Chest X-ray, PA view. Patient: 65 years old, sex F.
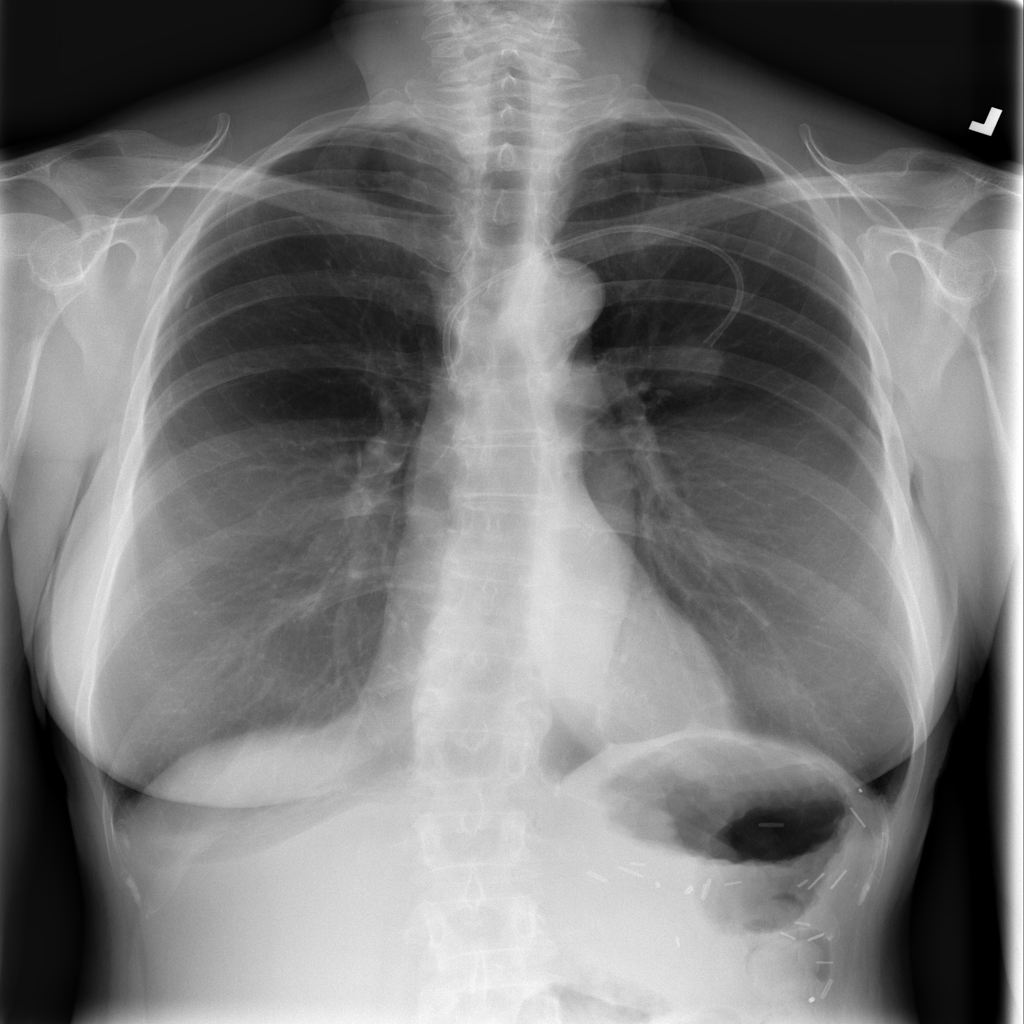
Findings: No Finding